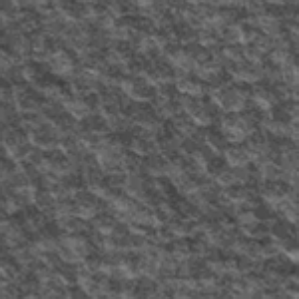
Label: frost